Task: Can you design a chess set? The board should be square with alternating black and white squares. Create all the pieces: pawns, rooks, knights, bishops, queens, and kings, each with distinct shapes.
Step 857:
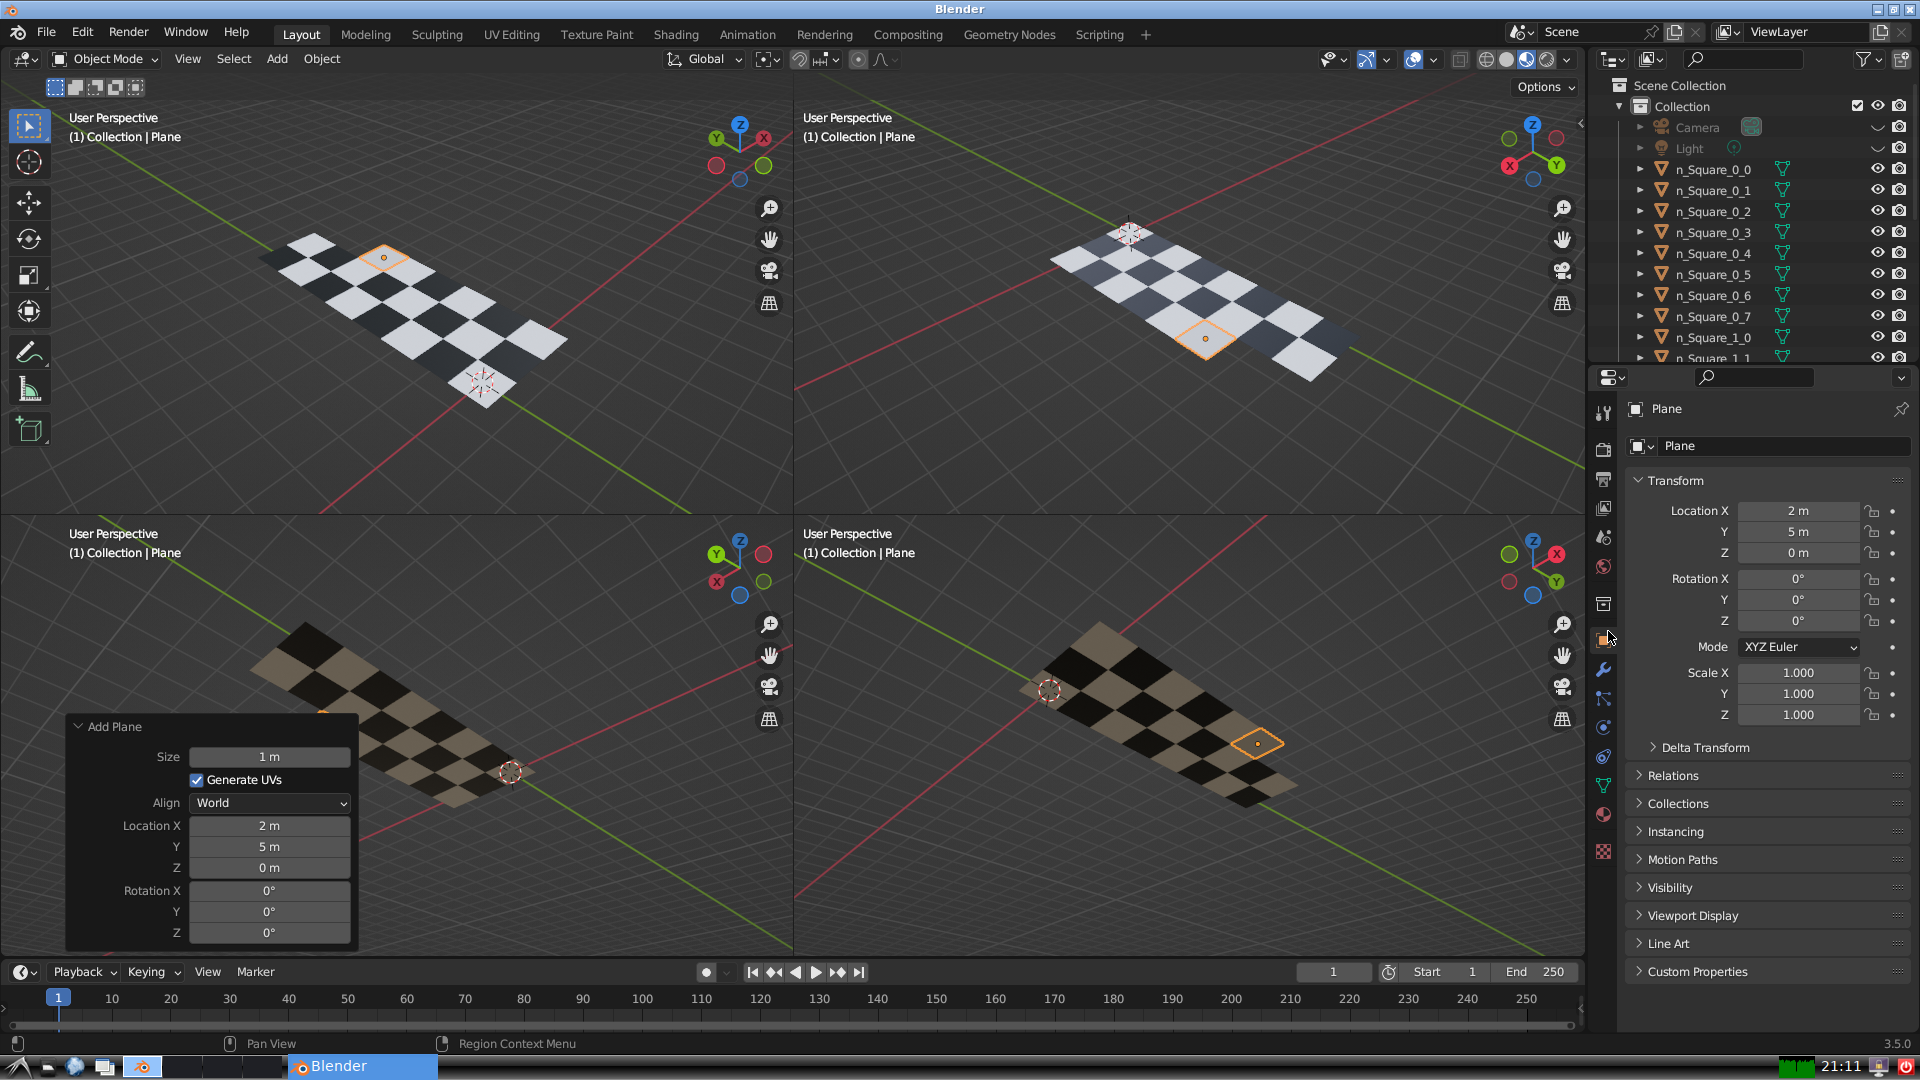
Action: {"mouse_move": [1732, 445]}